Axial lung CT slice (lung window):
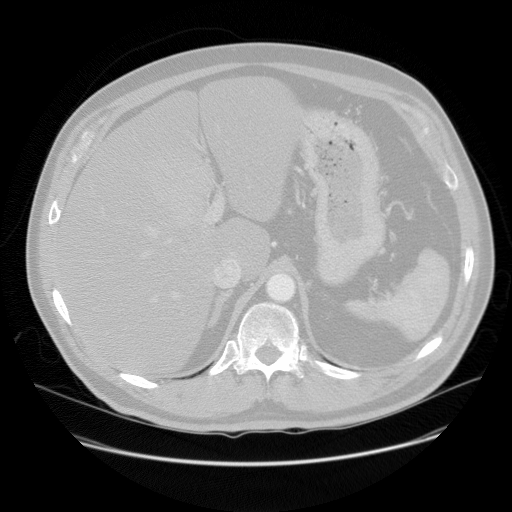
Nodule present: no